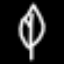
Label: leaf